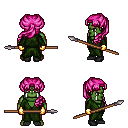
a pixel art fantasy rpg character, male body template, orc, green skin, green robe, teal pants, pink princess hairstyle, gold gloves, black shoes, spear, four views (front, back, left, right), 2x2 character sprite sheet, small pixel art, hard edges, no anti-aliasing